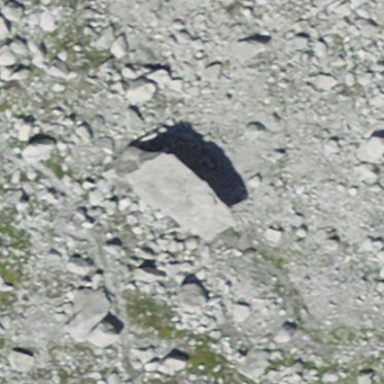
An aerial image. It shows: View of natural rock.